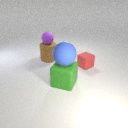
small red rubber cube behind large green rubber cube